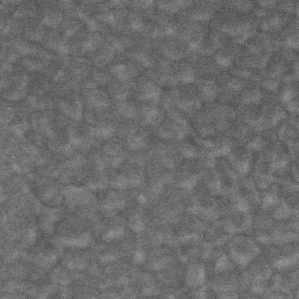
Label: frost